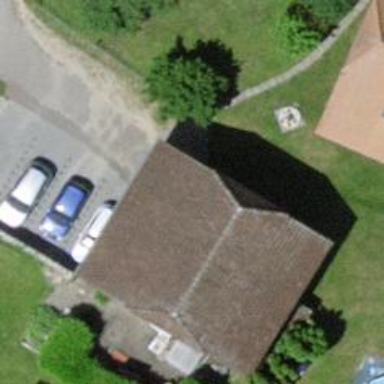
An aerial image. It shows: Rural barn.